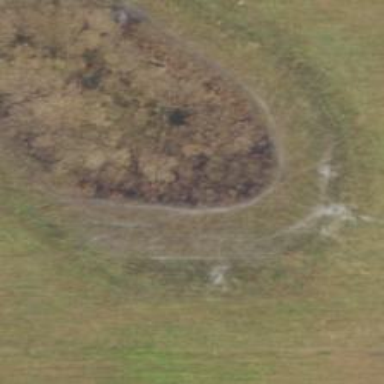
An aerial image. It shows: Marshy wetland area.